Interaction volume radius: 5 \u00c5
Interaction volume height: 10 \u00c5
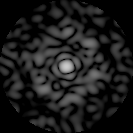
Disorder parameter: 0.8548